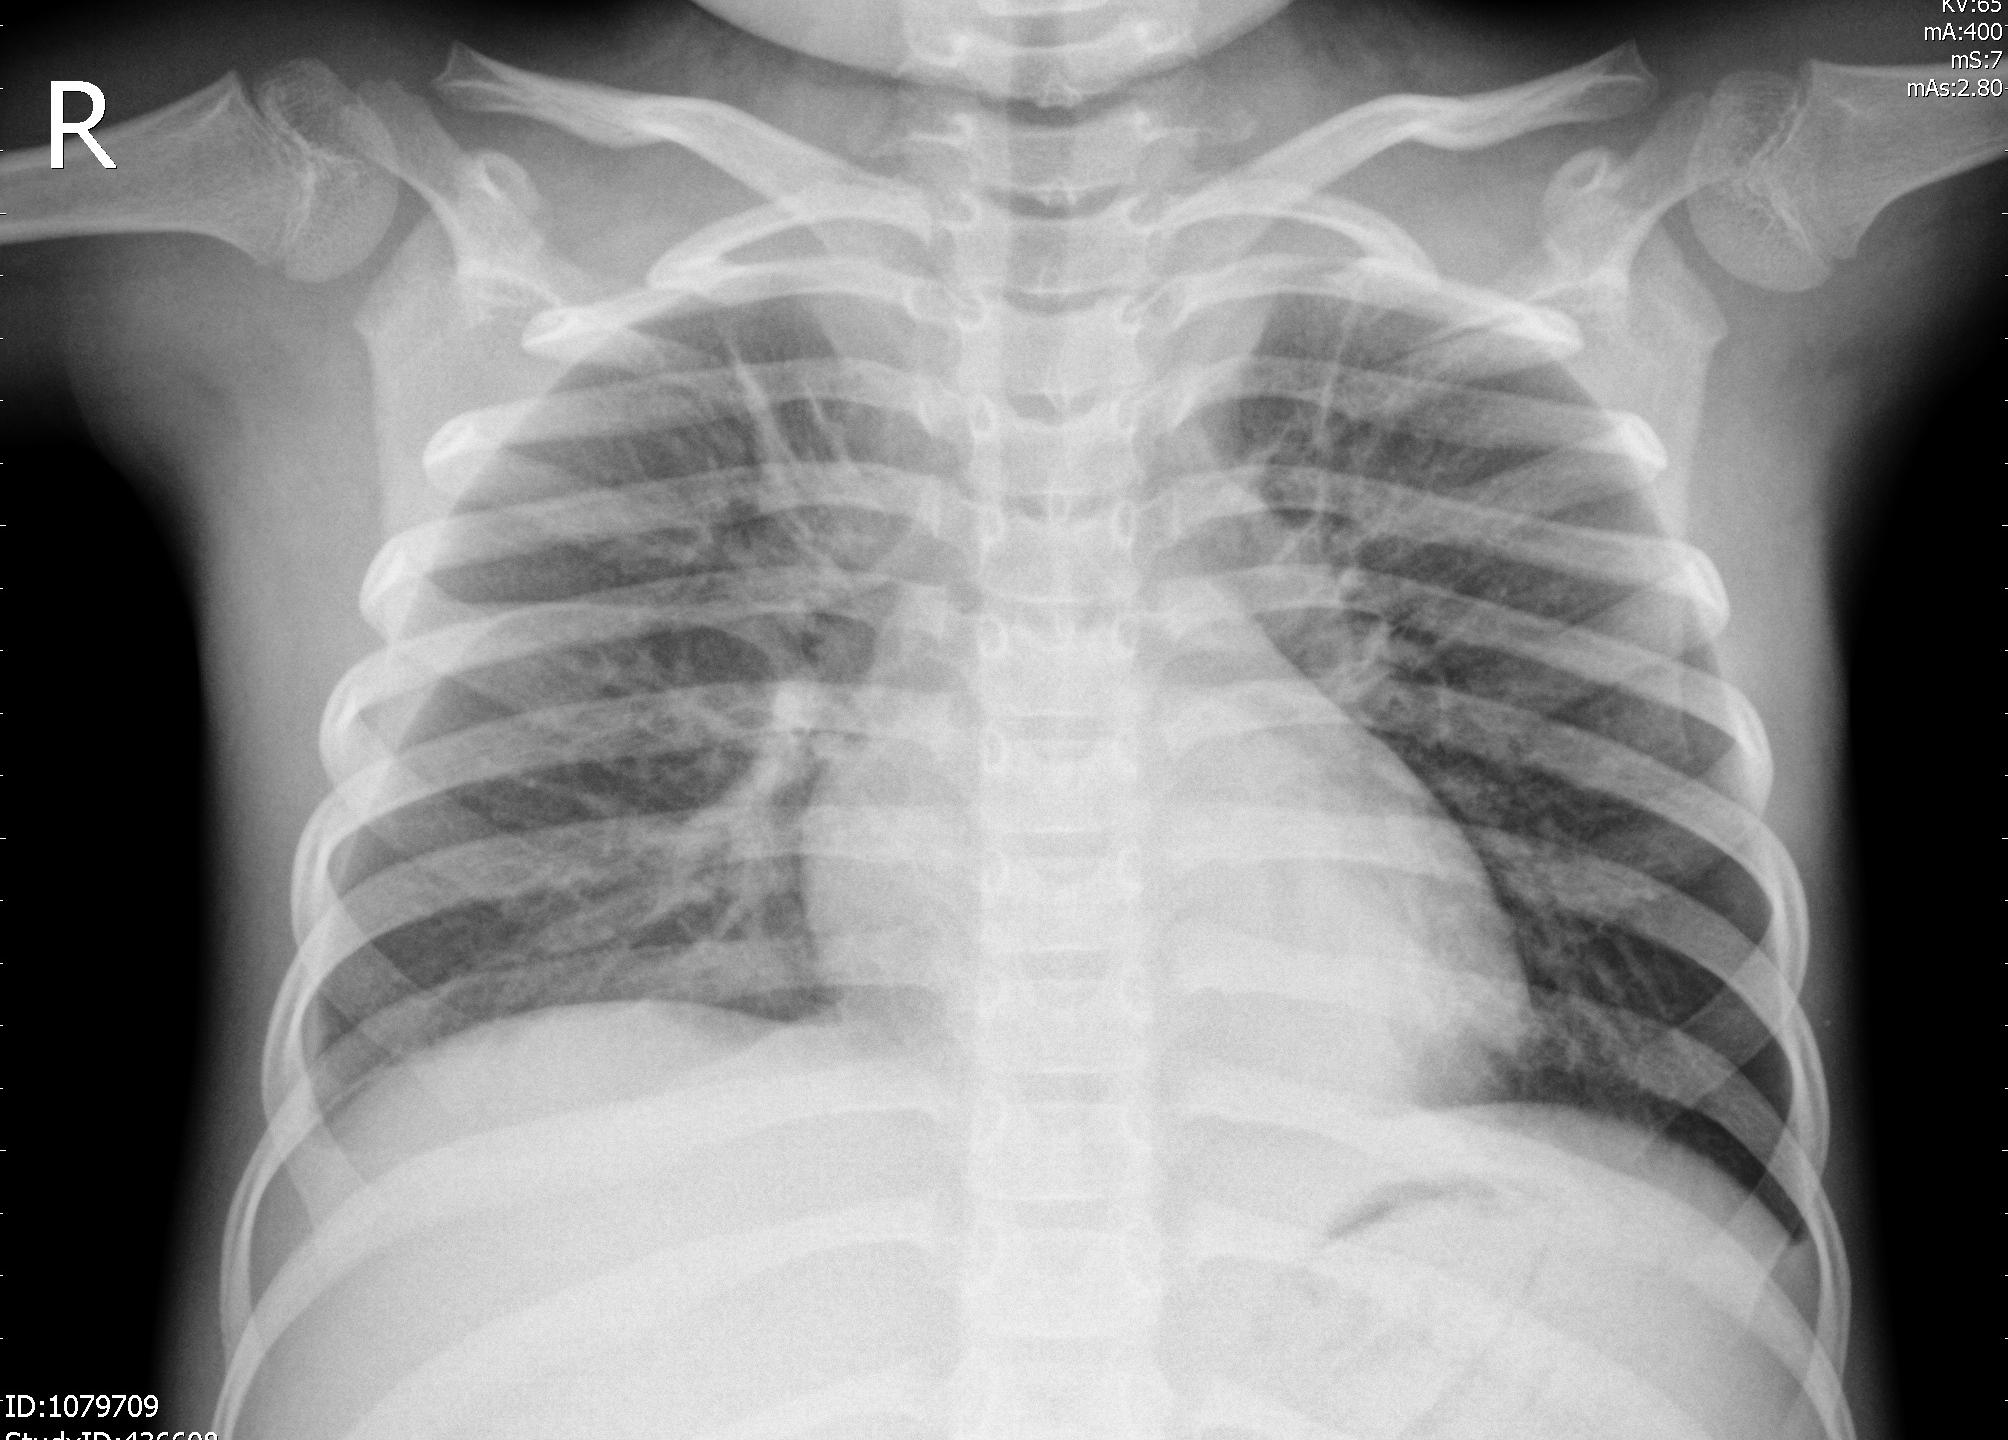
Diagnosis: PNEUMONIA